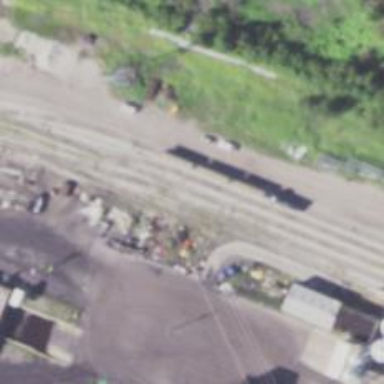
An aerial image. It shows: Rail spur service.